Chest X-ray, PA view. Patient: 43 years old, sex F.
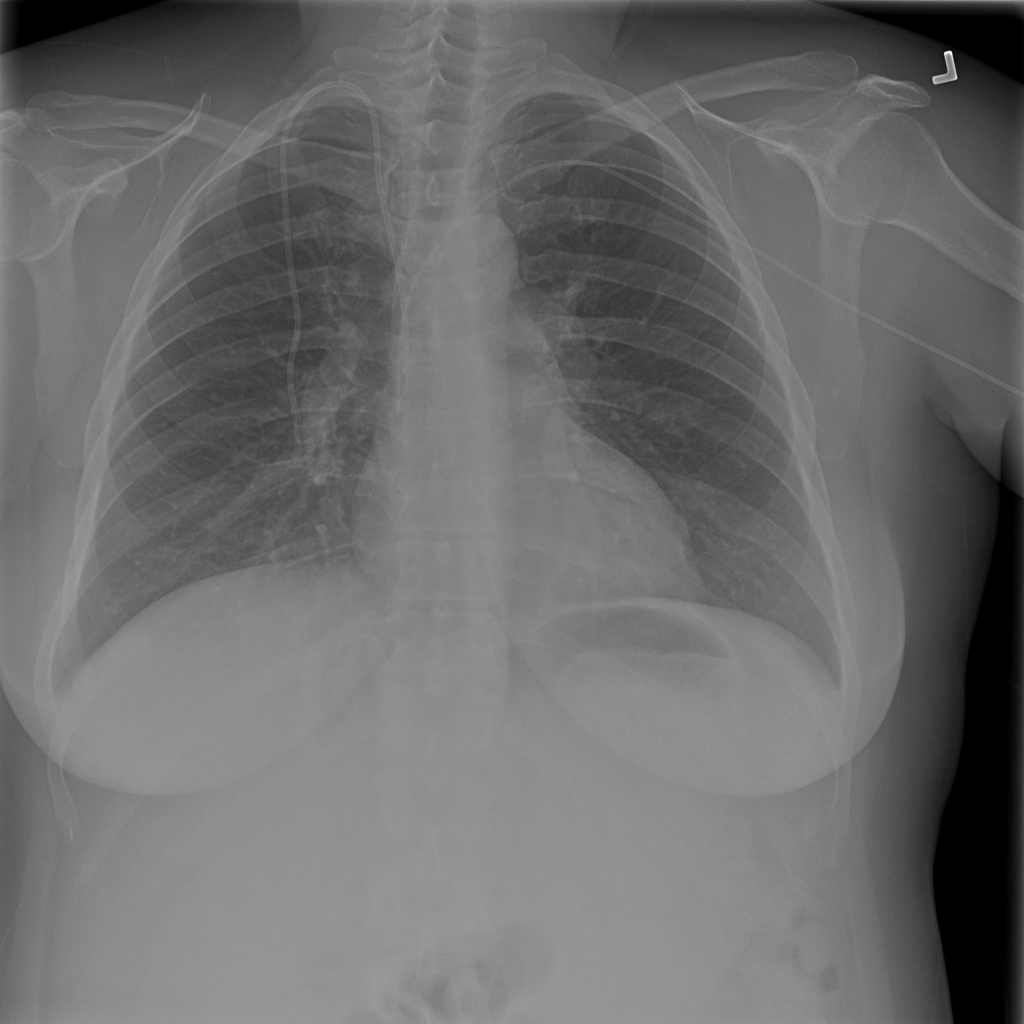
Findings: No Finding